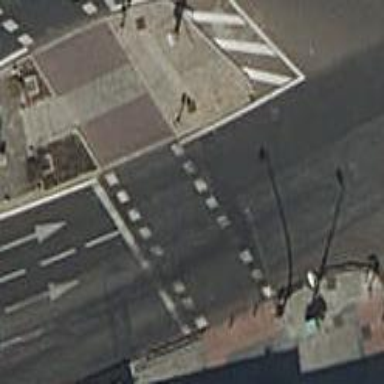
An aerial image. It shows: Crossing with traffic signals.